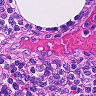
Metastatic tissue present: no